Interaction volume radius: 10 \u00c5
Interaction volume height: 25 \u00c5
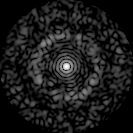
Disorder parameter: 0.8327